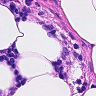
Metastatic tissue present: no